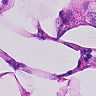
Metastatic tissue present: no